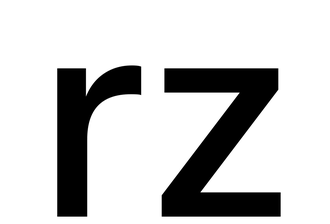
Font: InstrumentSans_Medium